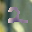
Label: 2